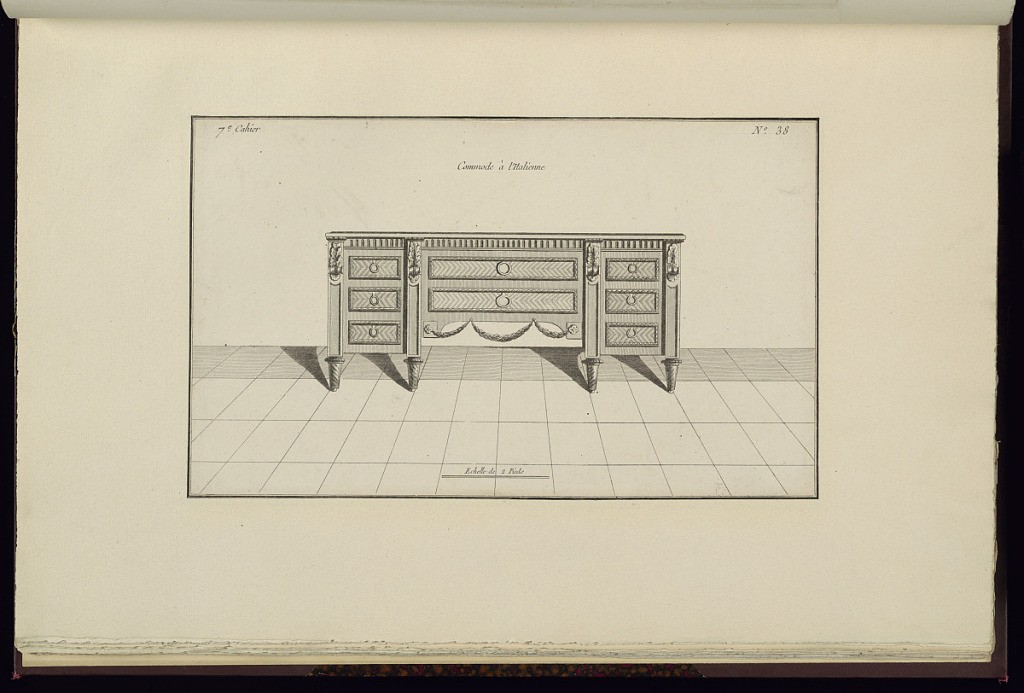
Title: Commode à l'Italienne
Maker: Juste-François Boucher, French, 1736 – 1782
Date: ca. 1775
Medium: Engraving on off white laid paper
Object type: Print
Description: Design for a dresser with two central draws and three drawers on either side. The dresser is carved with fluting, acanthus leaves, lamb tongue framing around the drawers, and spiral fluting on the legs. Below the two central drawers is a garland of leaves. The plate is not signed.